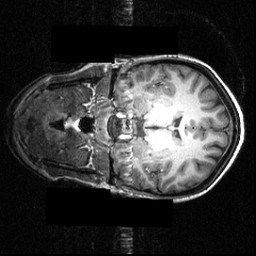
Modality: T1w
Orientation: coronal
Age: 22
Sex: female
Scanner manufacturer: siemens
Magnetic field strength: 3.951 T
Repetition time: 1.5 s
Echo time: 0.00335 s